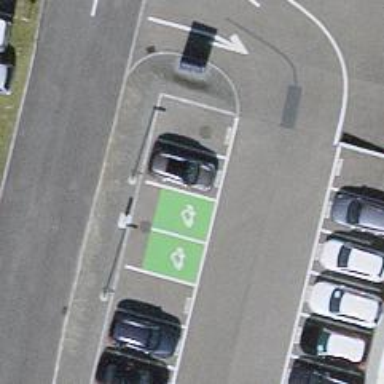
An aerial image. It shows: Parking space dedicated for charging vehicles.